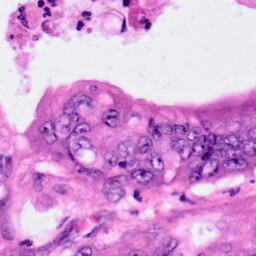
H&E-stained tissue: Pancreatic